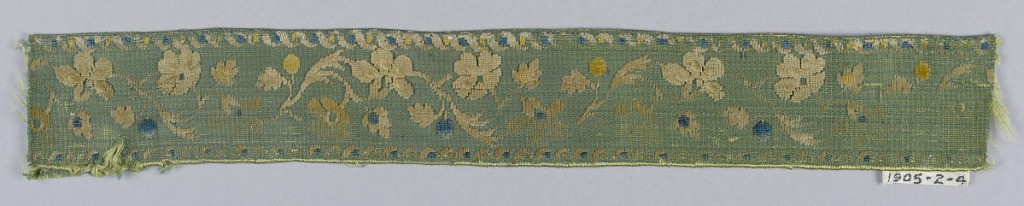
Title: Trimming
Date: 17th century
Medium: silk Technique: cut, uncut and voided velvet
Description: Design of flowers and leaves on a curving stem set between rope borders. In blue, yellow, green and white.